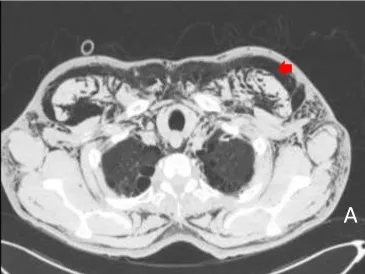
Extensive subcutaneous emphysema on chest computed tomography. . Presence of air at. Thoracic.
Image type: radiology (ct)